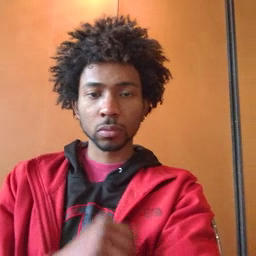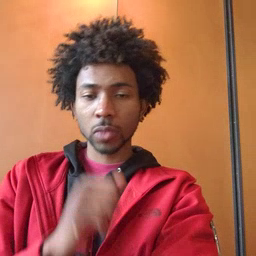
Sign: nuts